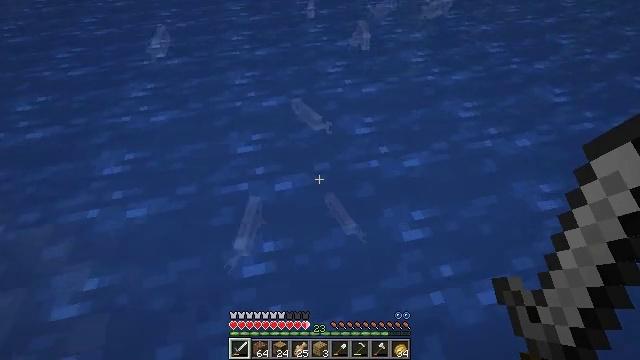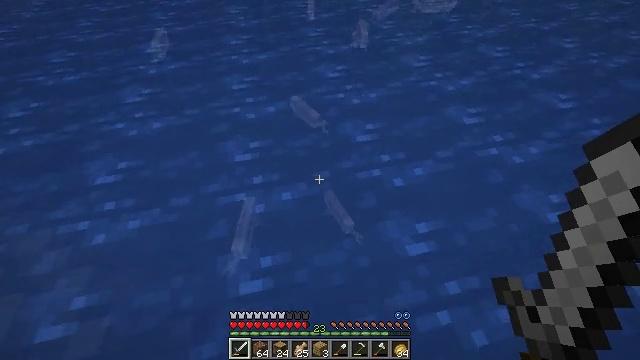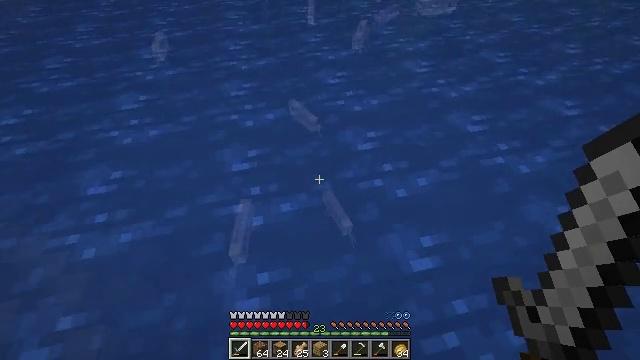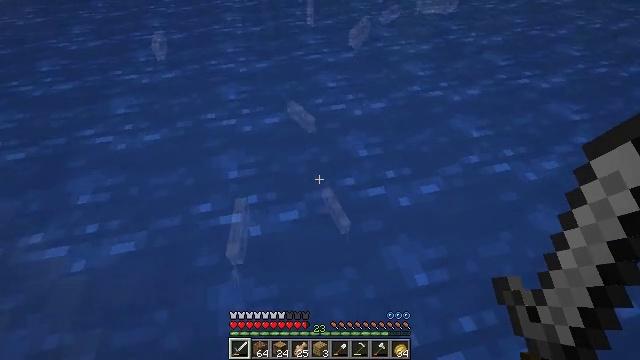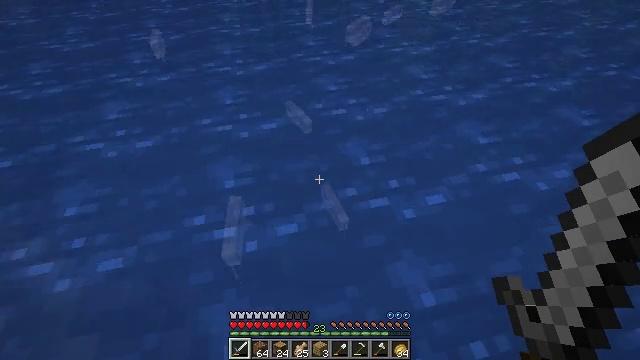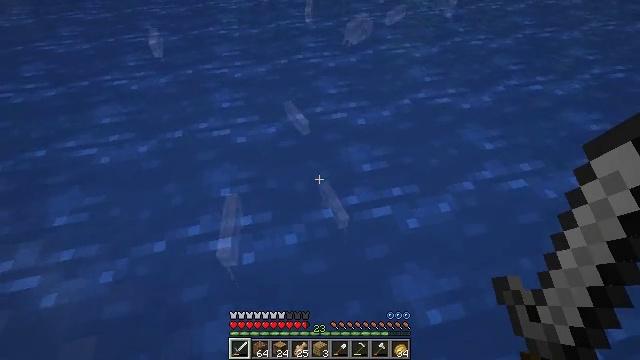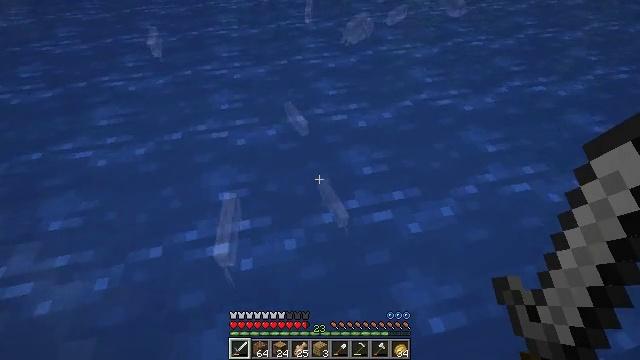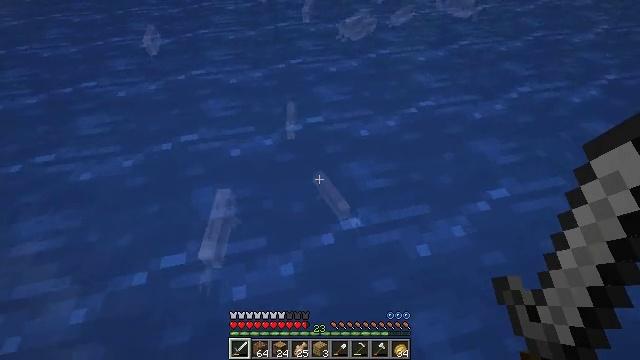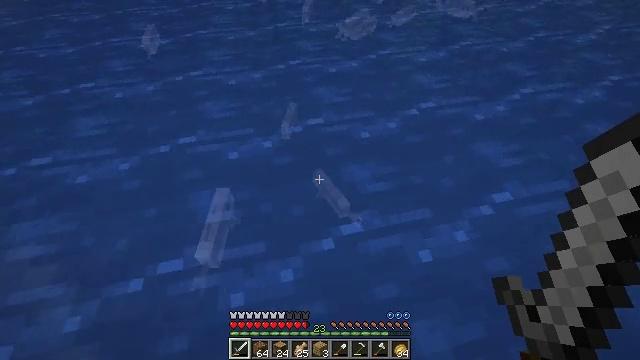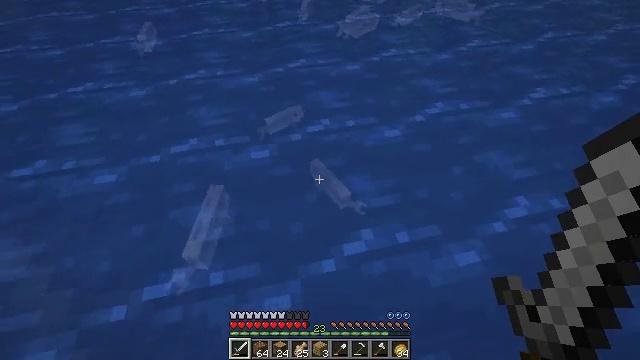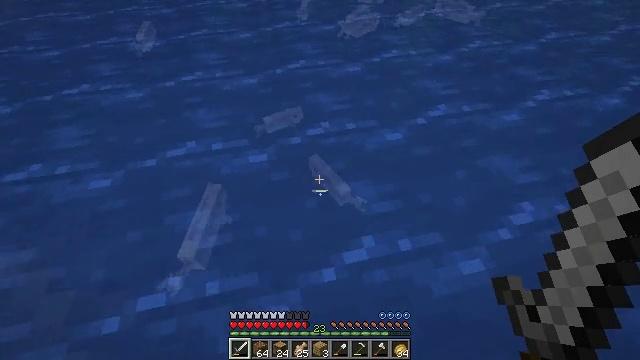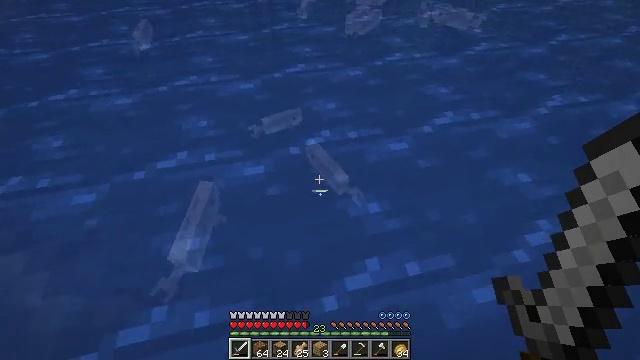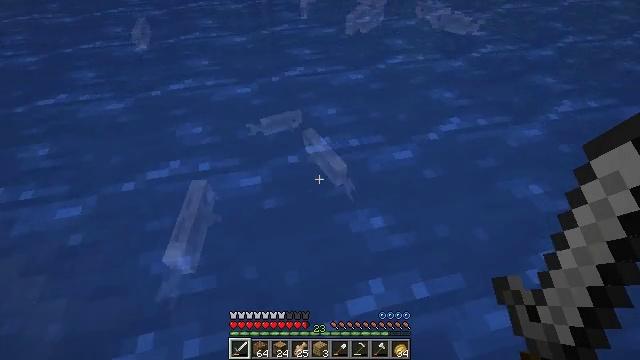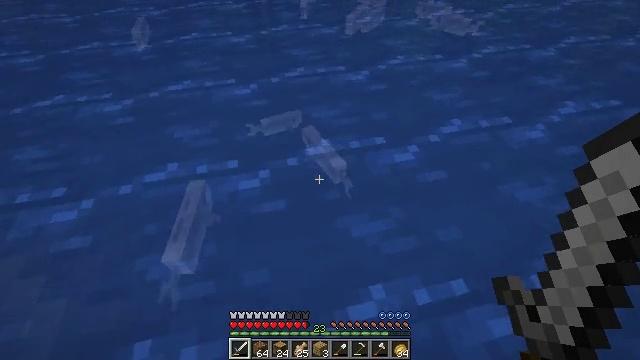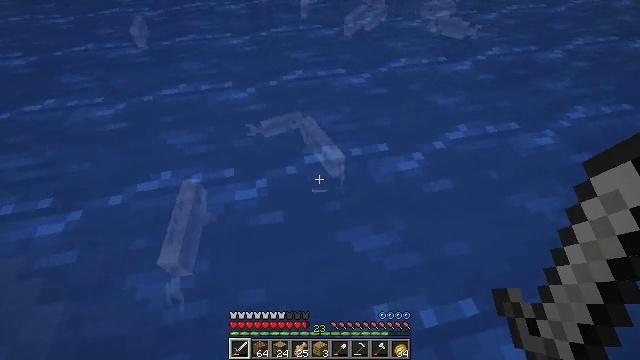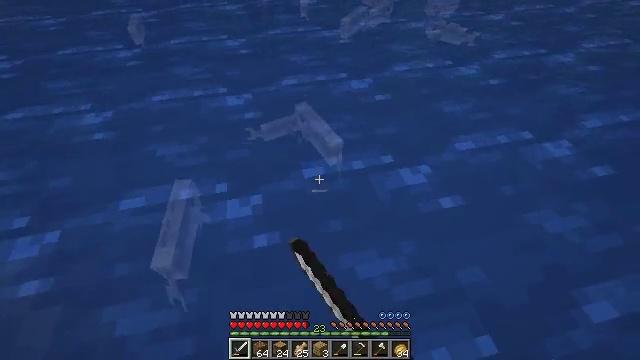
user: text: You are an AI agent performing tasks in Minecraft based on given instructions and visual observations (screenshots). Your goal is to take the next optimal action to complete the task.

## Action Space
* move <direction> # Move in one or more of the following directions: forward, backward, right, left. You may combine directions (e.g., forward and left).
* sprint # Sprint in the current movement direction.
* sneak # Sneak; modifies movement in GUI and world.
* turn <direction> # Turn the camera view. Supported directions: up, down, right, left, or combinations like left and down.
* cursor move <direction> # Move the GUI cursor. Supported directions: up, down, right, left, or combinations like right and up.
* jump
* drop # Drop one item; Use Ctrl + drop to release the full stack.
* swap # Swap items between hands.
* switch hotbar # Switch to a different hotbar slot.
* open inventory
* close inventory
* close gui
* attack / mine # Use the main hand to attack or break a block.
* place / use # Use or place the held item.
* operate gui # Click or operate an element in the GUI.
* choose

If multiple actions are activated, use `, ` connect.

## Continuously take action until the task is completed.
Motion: motion action
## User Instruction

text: Kill the cod.
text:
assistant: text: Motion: move forward
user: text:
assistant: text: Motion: move forward
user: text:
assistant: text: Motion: move forward
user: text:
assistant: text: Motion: move forward
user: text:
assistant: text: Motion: move forward
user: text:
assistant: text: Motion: move forward
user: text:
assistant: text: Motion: move forward
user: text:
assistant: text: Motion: move forward
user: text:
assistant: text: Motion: move forward
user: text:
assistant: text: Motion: move forward
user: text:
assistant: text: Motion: move forward
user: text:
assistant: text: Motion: move forward
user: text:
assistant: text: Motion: move forward
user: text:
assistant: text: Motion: move forward, attack / mine
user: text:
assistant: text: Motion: move forward, attack / mine
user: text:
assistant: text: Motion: move forward, attack / mine
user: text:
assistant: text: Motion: move forward, attack / mine
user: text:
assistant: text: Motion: move forward, turn up
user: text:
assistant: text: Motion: move forward, turn left and up
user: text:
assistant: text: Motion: move forward, turn left and up
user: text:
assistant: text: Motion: move forward
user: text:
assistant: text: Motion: move forward
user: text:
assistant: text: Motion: move forward, attack / mine
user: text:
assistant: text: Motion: move forward, attack / mine
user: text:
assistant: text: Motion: move forward, attack / mine
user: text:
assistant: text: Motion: move forward
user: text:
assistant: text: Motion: move forward, turn down
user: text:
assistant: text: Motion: move forward
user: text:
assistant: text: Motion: move forward
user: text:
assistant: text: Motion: move forward, turn left